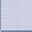
Piece: xx